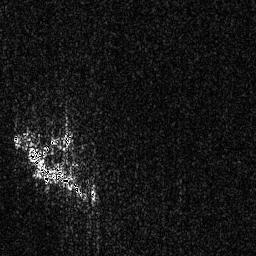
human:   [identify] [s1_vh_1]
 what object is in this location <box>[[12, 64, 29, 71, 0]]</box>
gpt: <ref>1 medium ship at the left</ref>